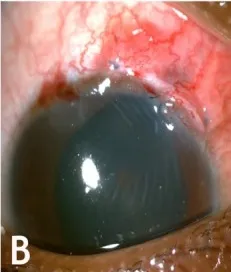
(C) Slit lamp picture showing quiet eye without any infection after core vitrectomy.
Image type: medical_photograph (other_medical_photograph)